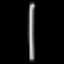
Label: line